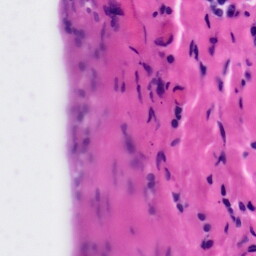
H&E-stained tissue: Tonsil